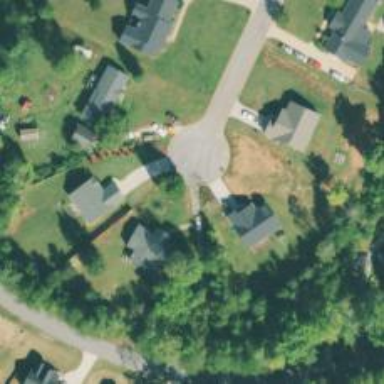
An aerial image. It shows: Driveway.